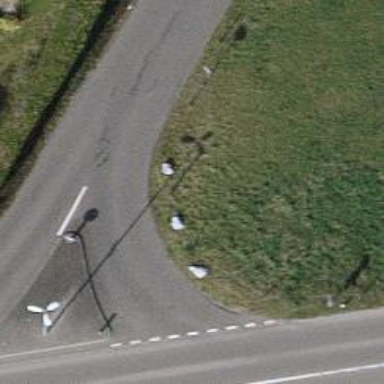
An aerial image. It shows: Block barrier.